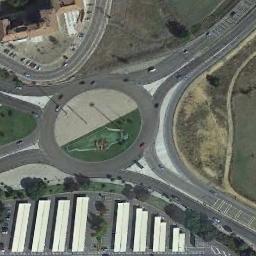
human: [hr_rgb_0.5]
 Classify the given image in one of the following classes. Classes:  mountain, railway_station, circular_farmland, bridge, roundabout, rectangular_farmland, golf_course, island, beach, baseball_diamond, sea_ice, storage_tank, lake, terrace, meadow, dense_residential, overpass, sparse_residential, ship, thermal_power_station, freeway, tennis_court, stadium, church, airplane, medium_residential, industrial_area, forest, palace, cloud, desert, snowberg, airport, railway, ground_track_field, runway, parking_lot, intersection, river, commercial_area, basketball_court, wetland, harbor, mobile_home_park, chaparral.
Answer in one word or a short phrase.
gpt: roundabout